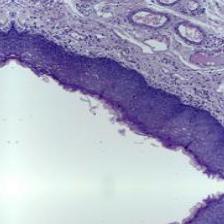
Diagnosis: Normal